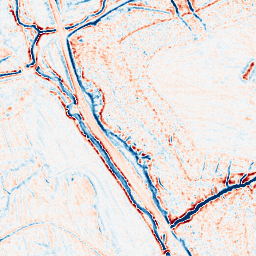
Category: edge_preserving
Decomposition family: bilateral
Decomposition parameters: d: 9
sigma_color: 25
sigma_space: 150
Upsampling method: sinc_blackman
Upsampling parameters: scale: 4
kernel_size: 8
Upsampling scale: 4